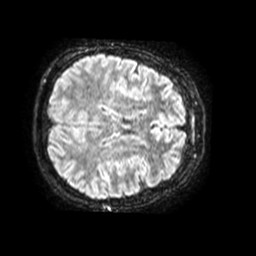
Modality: FLAIR
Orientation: axial
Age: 44
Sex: female
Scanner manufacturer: philips
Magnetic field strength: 1.5 T
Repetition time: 4.8 s
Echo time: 0.3443 s